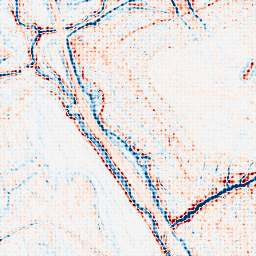
Category: edge_preserving
Decomposition family: bilateral
Decomposition parameters: d: 9
sigma_color: 100
sigma_space: 25
Upsampling method: sinc_blackman
Upsampling parameters: scale: 8
kernel_size: 8
Upsampling scale: 8